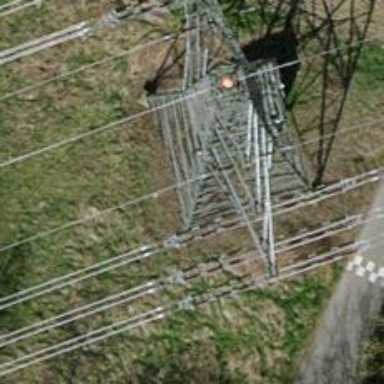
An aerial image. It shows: Power tower.